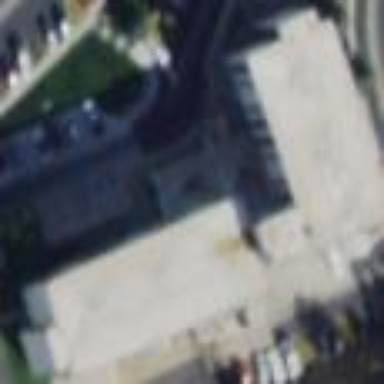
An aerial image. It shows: Commercial building being used as government office.